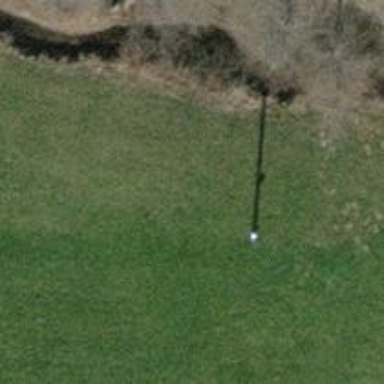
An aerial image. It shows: Straight power pole with straight line management system.